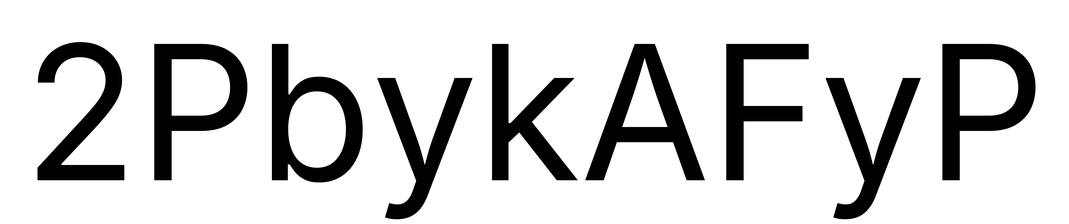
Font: Inter_Regular